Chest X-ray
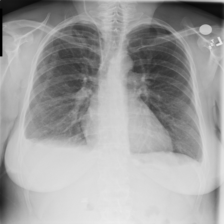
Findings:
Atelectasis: negative
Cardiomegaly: negative
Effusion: negative
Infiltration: negative
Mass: negative
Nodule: negative
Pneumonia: negative
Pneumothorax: negative
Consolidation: negative
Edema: negative
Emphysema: negative
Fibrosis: negative
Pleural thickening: negative
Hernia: negative